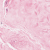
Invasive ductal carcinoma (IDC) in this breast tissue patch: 0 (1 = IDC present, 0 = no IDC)